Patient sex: F
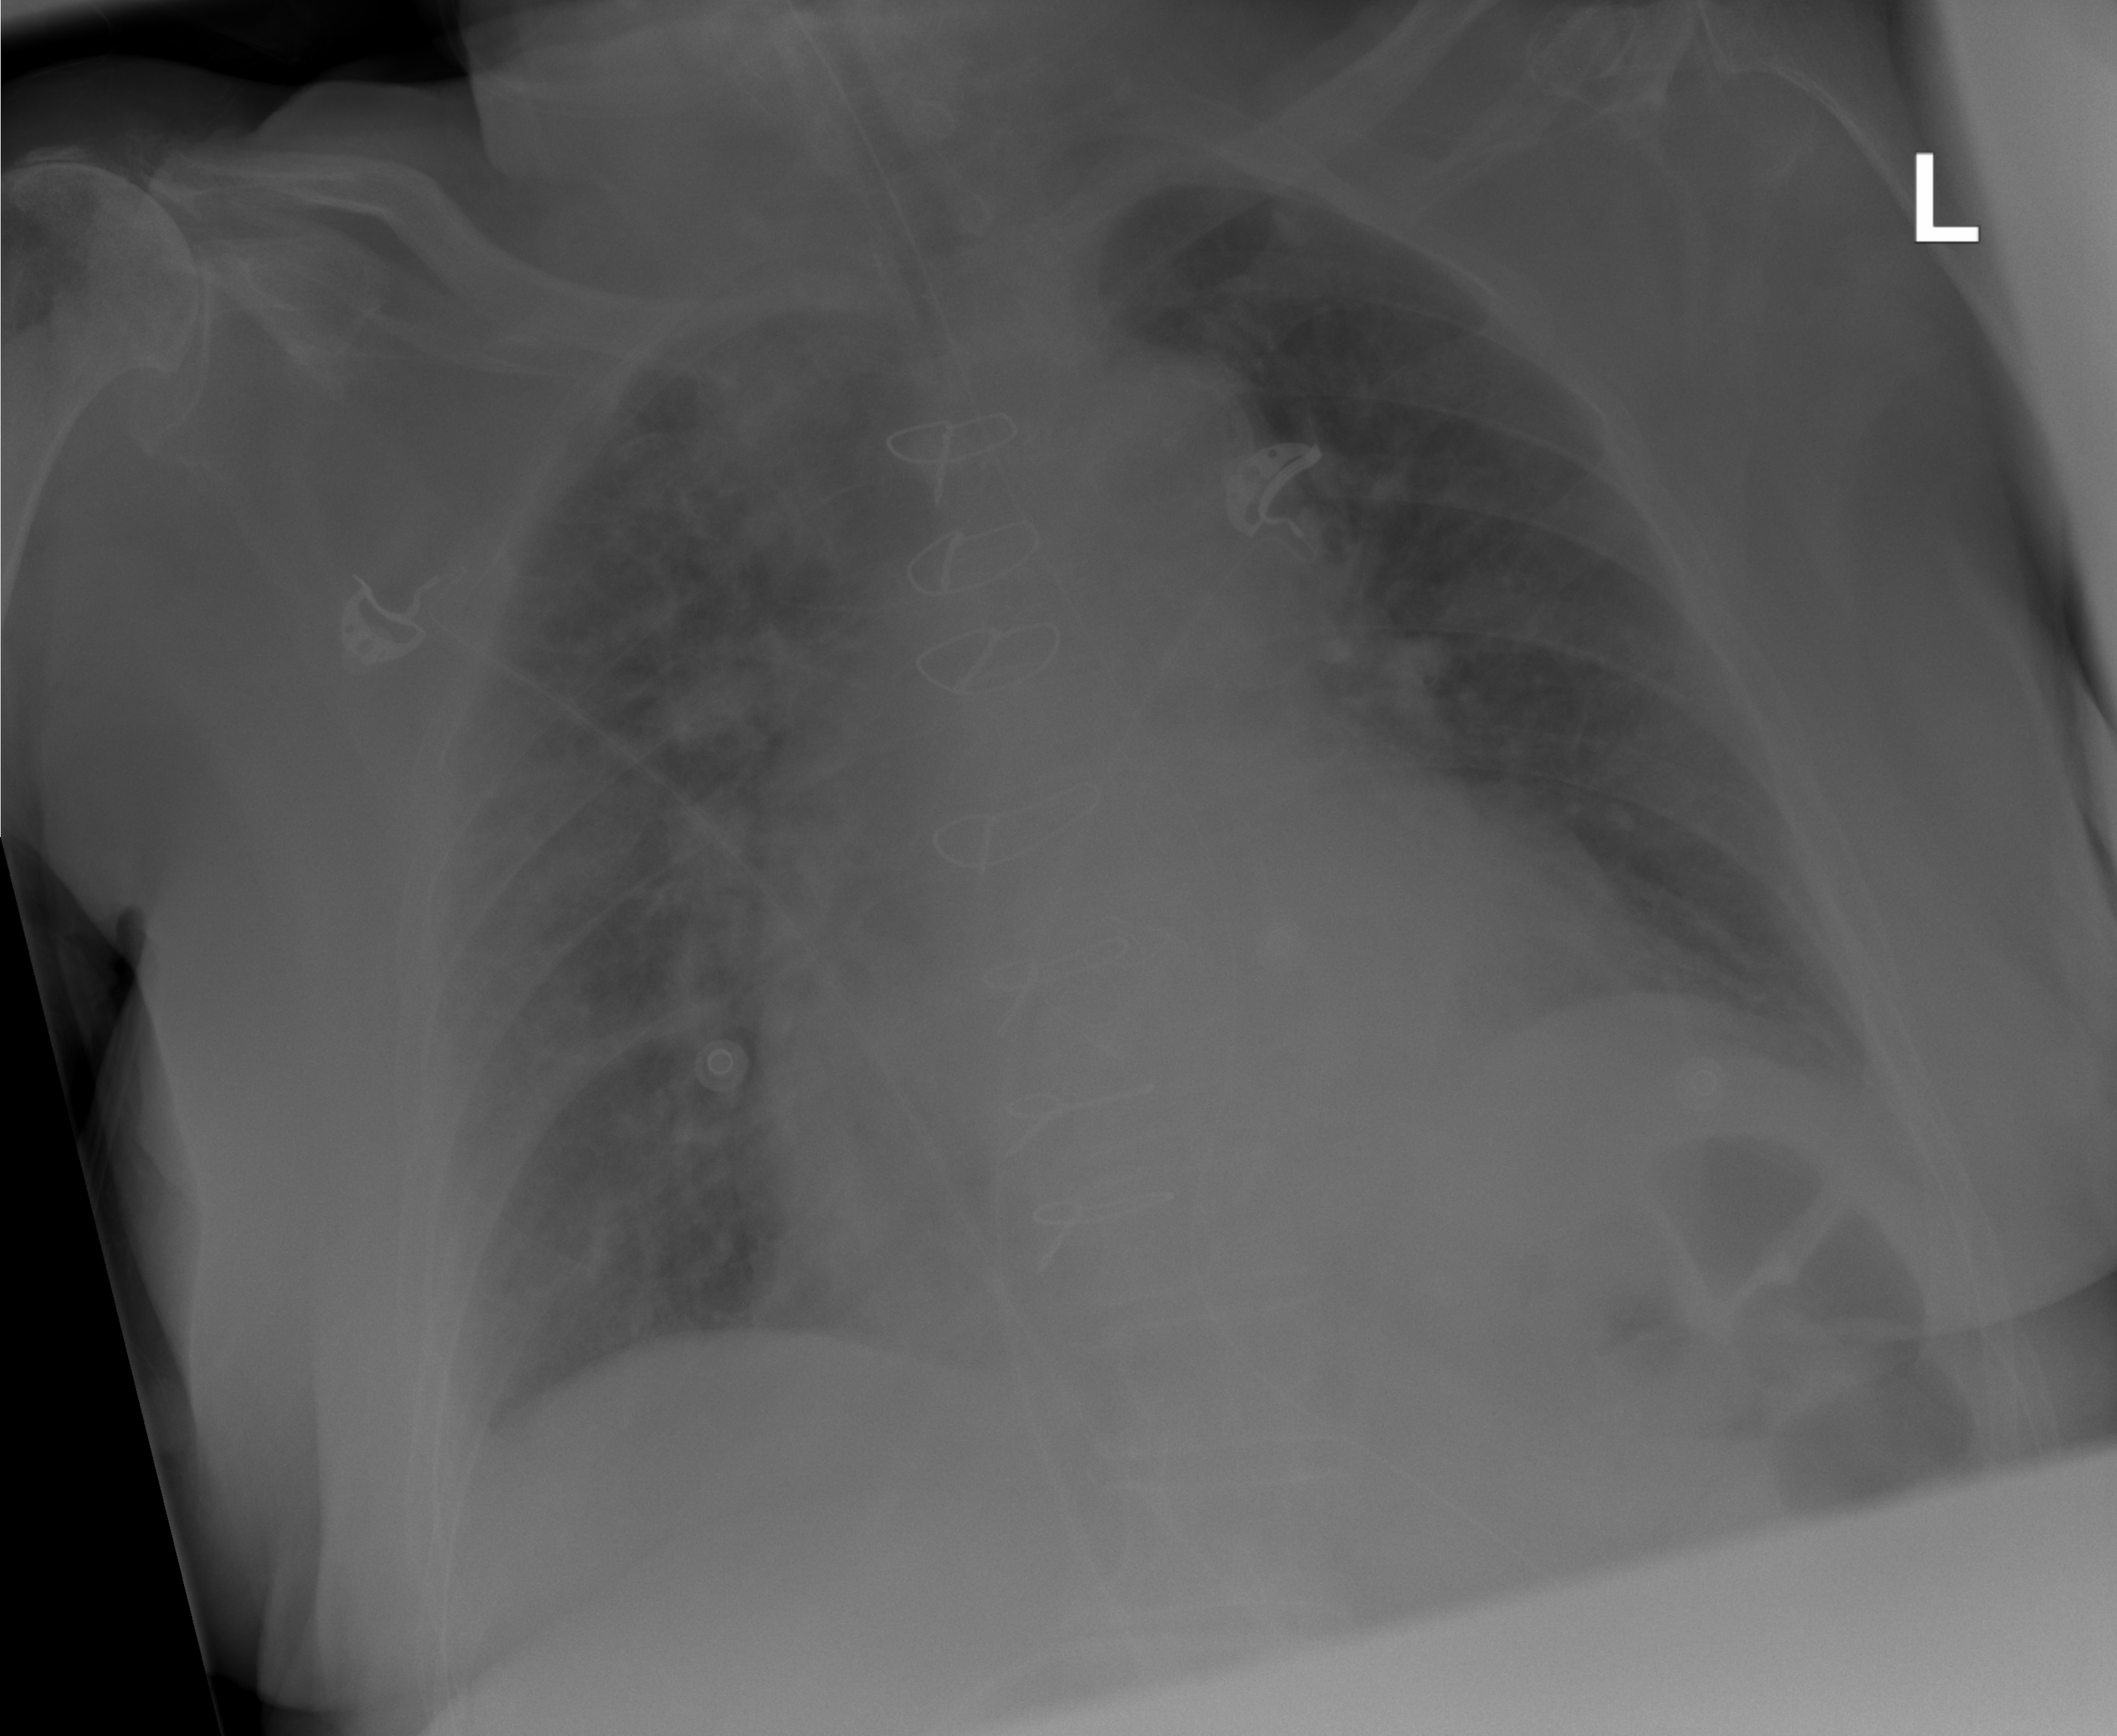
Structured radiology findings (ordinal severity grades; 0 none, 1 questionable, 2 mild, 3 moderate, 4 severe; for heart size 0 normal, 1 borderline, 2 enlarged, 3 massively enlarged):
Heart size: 2
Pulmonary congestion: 2
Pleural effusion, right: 2
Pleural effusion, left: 1
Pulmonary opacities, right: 2
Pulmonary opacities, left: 0
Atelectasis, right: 2
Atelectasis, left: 2